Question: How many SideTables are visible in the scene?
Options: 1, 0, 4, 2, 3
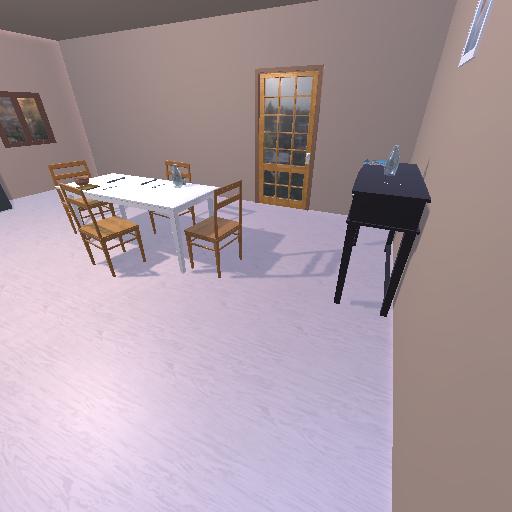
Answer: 1